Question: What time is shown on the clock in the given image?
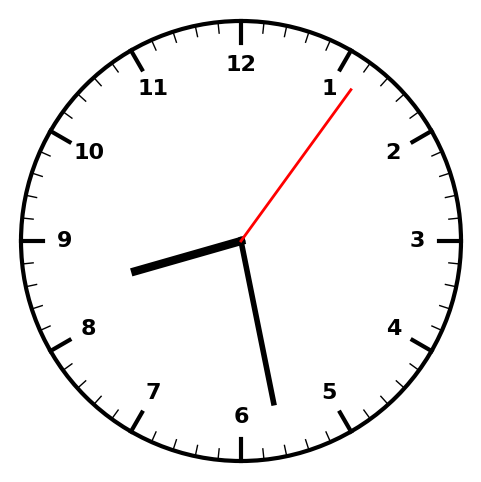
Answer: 08:28:06